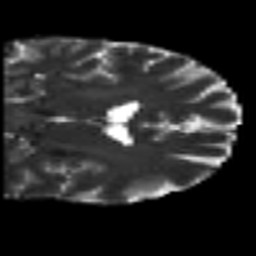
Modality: T2w
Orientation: coronal
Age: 49
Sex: male
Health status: healthy
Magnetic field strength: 3 T
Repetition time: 7 s
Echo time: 0.0926 s